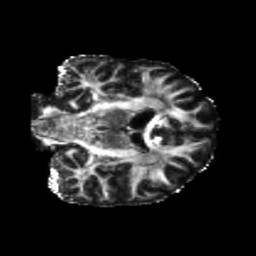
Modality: FA
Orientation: coronal
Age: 42
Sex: male
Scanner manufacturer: siemens
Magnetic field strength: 3 T
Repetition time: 5.25 s
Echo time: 0.08 s